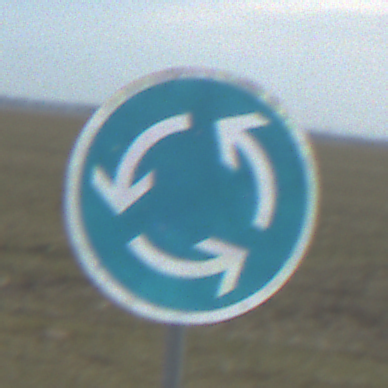
Verkehrszeichen: Kreisverkehr
Umgebung: Outdoor, RoadRail
Tageszeit: SunriseSunset
Wetter: PartlyCloudy
Licht: Natural
Jahreszeit: NotSpecified
Kontrast: LowContrast